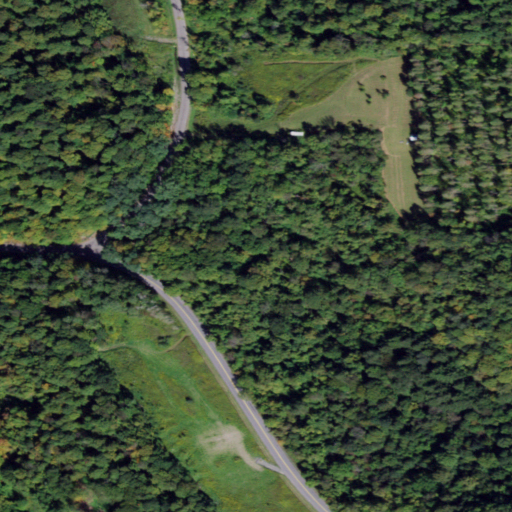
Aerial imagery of valley in New York named Scott Gulf containing deciduous forest, open development, shrub, pasture, mixed forest, evergreen forest, and low intensity development